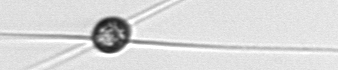
Label: Chaetoceros_danicus